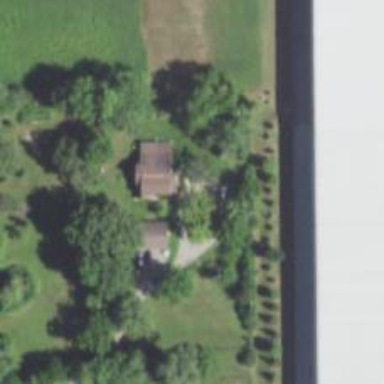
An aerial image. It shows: Driveway.